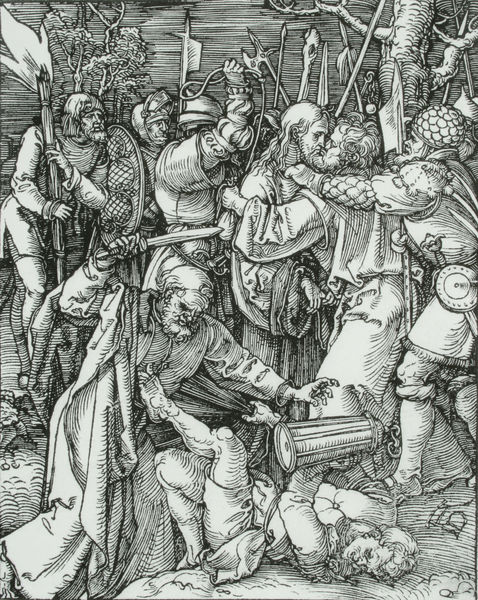
Titel: Kleine Passion - Die Gefangennahme Christi
Künstler: Albrecht Dürer
Standort: viele Standorte
Institution: Seriendruck
Schlagwörter: baum, feuer, gruppe, kampf, kämpfer, laub, mann, schatten, umhang, weiß, bäume, menschen, äste, abend, grau, kleider, laterne, männer, nacht, ohr, schwarz, skizze, szene, zeichnung, gürtel, haube, menge, alt, bart, betrunken, betrunkene, bärte, hose, falten, hinrichtung, messer, mord, tod, tot, hände, signatur, ast, zweige, boden, gewand, haare, mantel, stoff, strick, gewänder, personen, blatt, chaos, garten, krug, holzschnitt, kuss, liebe, umarmung, liegen, fahnen, grafik, weis, krieg, schlacht, lanze, soldaten, socken, junge, striche, becher, schild, tusche, bierkrug, panzer, flamme, seil, zweig, druck, lithographie, schnitt, initialen, schraffur, schraffuren, radierung, stich, kupfer, gefangennahme, knüppel, schilder, schwarzweiß, schwert, schwerter, streit, säbel, uniform, verhaftung, waffen, aufstand, gemetzel, soldat, strafe, waffe, tumult, peitsche, helm, stiefel, hauben, ritter, trommel, kämpfen, rüstung, gravur, tinte, rolle, römer, helme, christus, jesus, niederlage, dolch, ermordung, mittelalter, schwart, hellebarde, lanzen, speer, speere, dürer, verehrung, jünger, brüder, kupferstich, tunika, keule, schlagen, petrus, fackel, kurg, wirt, abwehren, schilde, rüstungen, tuniken, albrecht, albrecht dürer, holbein, apostel, folter, passion, schützen, judas, ölberg, kreuzweg, marienleben, schergen, verrat, geißel, geisel, gethsemane, hingebung, spiesse, söldner, tötung, kleine passion, entgleisung, getsemaneh, judaskuss, malchus, männersoldaten, niederöage, ohrabschlag, rug, rüsrung, schort, zuschalgen, lasso, kru, fakel, rüsung, hohlbein, hallebarden